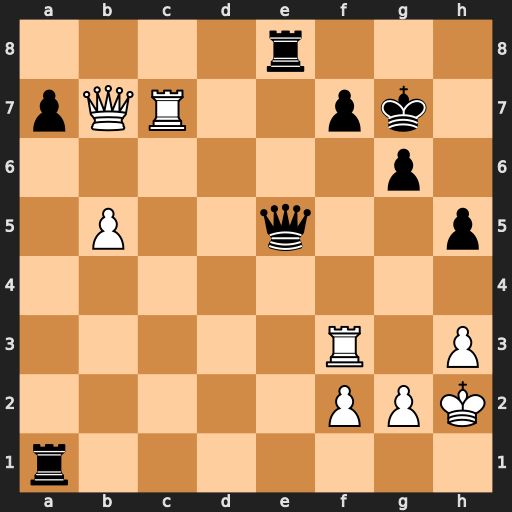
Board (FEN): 4r3/pQR2pk1/6p1/1P2q2p/8/5R1P/5PPK/r7
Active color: w
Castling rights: -
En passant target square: -
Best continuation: g3 Qxc7 Qxc7